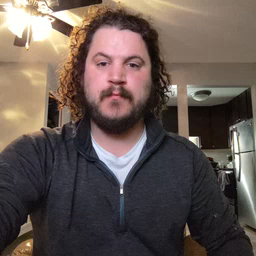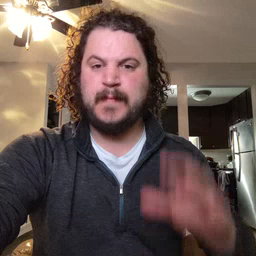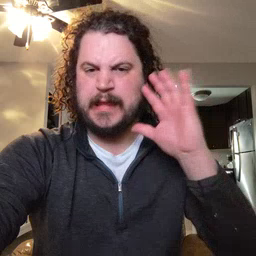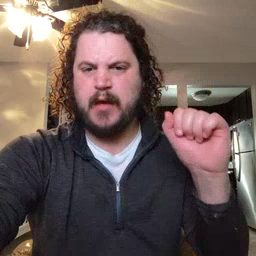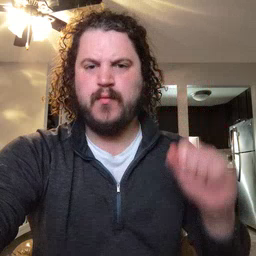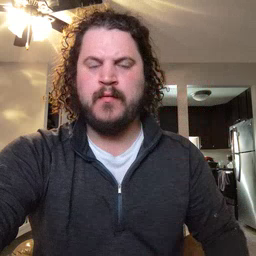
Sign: loud